Question: I have a tree-view with costume TreeCell. tree cell is customized and it looks like below image.

On Right Side I selected the One Tree Cell or Tree item. as you can see there is image-view of hand on left side of each cell. By default it is in black color but i want to replace it with white color icon. as in above mock up.
# How can i achieve this????
I want all text and image view icon on selection changed to white color. and last selected tree cell back to normal black color.
My Tree Cell Code is below.
'''
private final class AlertTreeCell extends TreeCell<AlertListItem> {
private Node cell;
private Rectangle rectSeverity;
private Label mIncedentname;
private Label mAlertTitle;
private Label mSentTime;
private Label mSender;
private ImageView ivCategory;
public AlertTreeCell() {
FXMLLoader fxmlLoader = new FXMLLoader(
MainController.class
.getResource("/fxml/alert_list_item.fxml"));
try {
cell = (Node) fxmlLoader.load();
rectSeverity = (Rectangle) cell.lookup("#rectSeverity");
mIncedentname = (Label) cell.lookup("#lblIncidentName");
mAlertTitle = (Label) cell.lookup("#lblAlertTitle");
mSentTime = (Label) cell.lookup("#lblSentTime");
mSender = (Label) cell.lookup("#lblSender");
ivCategory = (ImageView) cell.lookup("#ivCategory");
} catch (IOException ex) {
mLogger.error(ex.getLocalizedMessage(),ex);
}
}
@Override
public void updateItem(AlertListItem item, boolean empty) {
super.updateItem(item, empty);
if (empty) {
setText(null);
setGraphic(null);
} else {
setText(null);
mAlertTitle.setText(item.getEvent());
mIncedentname.setText(item.getHeadline());
mSentTime.setText(MyUtils.getListDateFormattedString(item.getReceivedTime()));
mSender.setText(item.getSenderName());
Image image = new Image("/images/ic_cat_" + item.getCategoryIcon().toLowerCase() + "_black.png");
if(image != null){
ivCategory.setImage(image);
}
if(item.getSeverity() != null){
String severityColor = item.getSeverity().toString();
String severityColorCode = null;
if(severityColor != null) {
SeverityColorHelper severityColorHelper = new SeverityColorHelper();
severityColorCode = severityColorHelper.getColorBySeverity(AlertInfo.Severity.fromValue(severityColor));
}
rectSeverity.setFill(Color.web(severityColorCode,1.0) );
}
final AlertTreeCell this$=this;
setOnMouseClicked(new EventHandler<MouseEvent>() {
@Override
public void handle(MouseEvent event) {
if(event.getClickCount()==1){
Node cell$ = this$.getGraphic();
ImageView ivCategory$ = (ImageView) cell.lookup("#ivCategory");
Image image = new Image("/images/ic_cat_" + item.getCategoryIcon().toLowerCase() + "_white.png");
if(image != null){
ivCategory$.setImage(image);
}
}
}
});
this$.
setGraphic(cell);
}
}
}
'''
problem is that new white icon properly selected and added but how to change back the last selected tree item's image view back to black color icon. actually I have two color images of same type. one is in black color and same image in white color. on selection i want the image and text changed to white colored and all other tree-items in to black color text and black color icon.
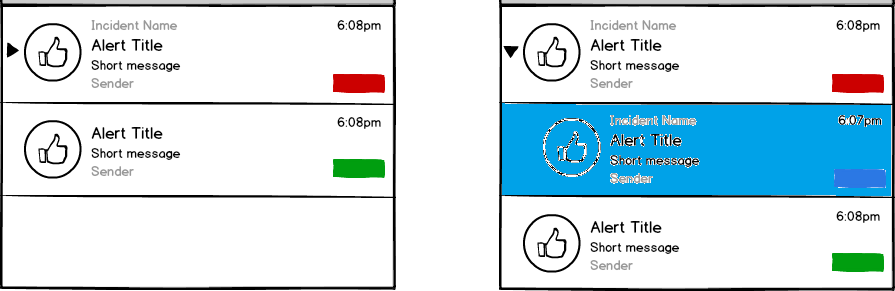
Answer: I'm not quite sure if the mouse handler is supposed to be changing the icon on selection: if so remove it. Don't use mouse handlers for detecting selection (what if the user navigates through the tree using the keyboard, for example?).
In your constructor, add a listener to the 'selectedProperty', and change the item accordingly:
'''
public AlertTreeCell() {
FXMLLoader fxmlLoader = new FXMLLoader(
MainController.class
.getResource("/fxml/alert_list_item.fxml"));
try {
cell = (Node) fxmlLoader.load();
rectSeverity = (Rectangle) cell.lookup("#rectSeverity");
mIncedentname = (Label) cell.lookup("#lblIncidentName");
mAlertTitle = (Label) cell.lookup("#lblAlertTitle");
mSentTime = (Label) cell.lookup("#lblSentTime");
mSender = (Label) cell.lookup("#lblSender");
ivCategory = (ImageView) cell.lookup("#ivCategory");
this.selectedProperty().addListener((obs, wasSelected, isNowSelected) -> {
String col ;
if (isNowSelected) {
col = "_black.png" ;
} else {
col = "_white.png" ;
}
if (getItem() != null) {
Image img = new Image("/images/ic_cat_" + item.getCategoryIcon().toLowerCase() + col);
ivCategory.setImage(img);
}
});
} catch (IOException ex) {
mLogger.error(ex.getLocalizedMessage(),ex);
}
}
'''
In the 'updateItem(...)' method, just check 'isSelected()' and set the image accordingly there, but without the listener.